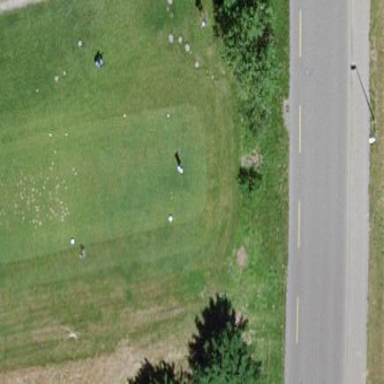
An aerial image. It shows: Grassy area designated as golf tee.